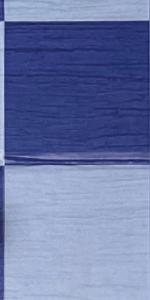
Label: Empty